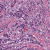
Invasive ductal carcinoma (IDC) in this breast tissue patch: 1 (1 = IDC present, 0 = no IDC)